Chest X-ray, AP view. Patient: 47 years old, sex F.
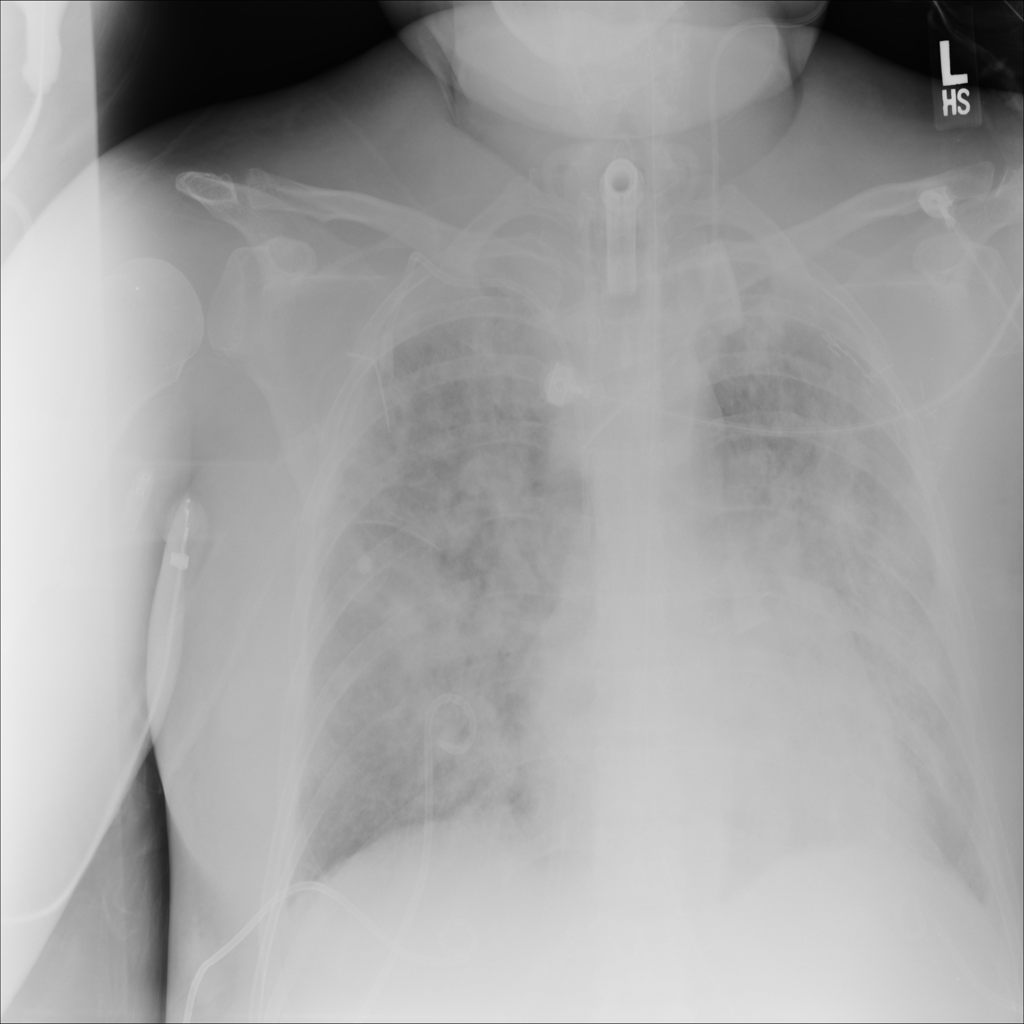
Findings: Consolidation, Nodule